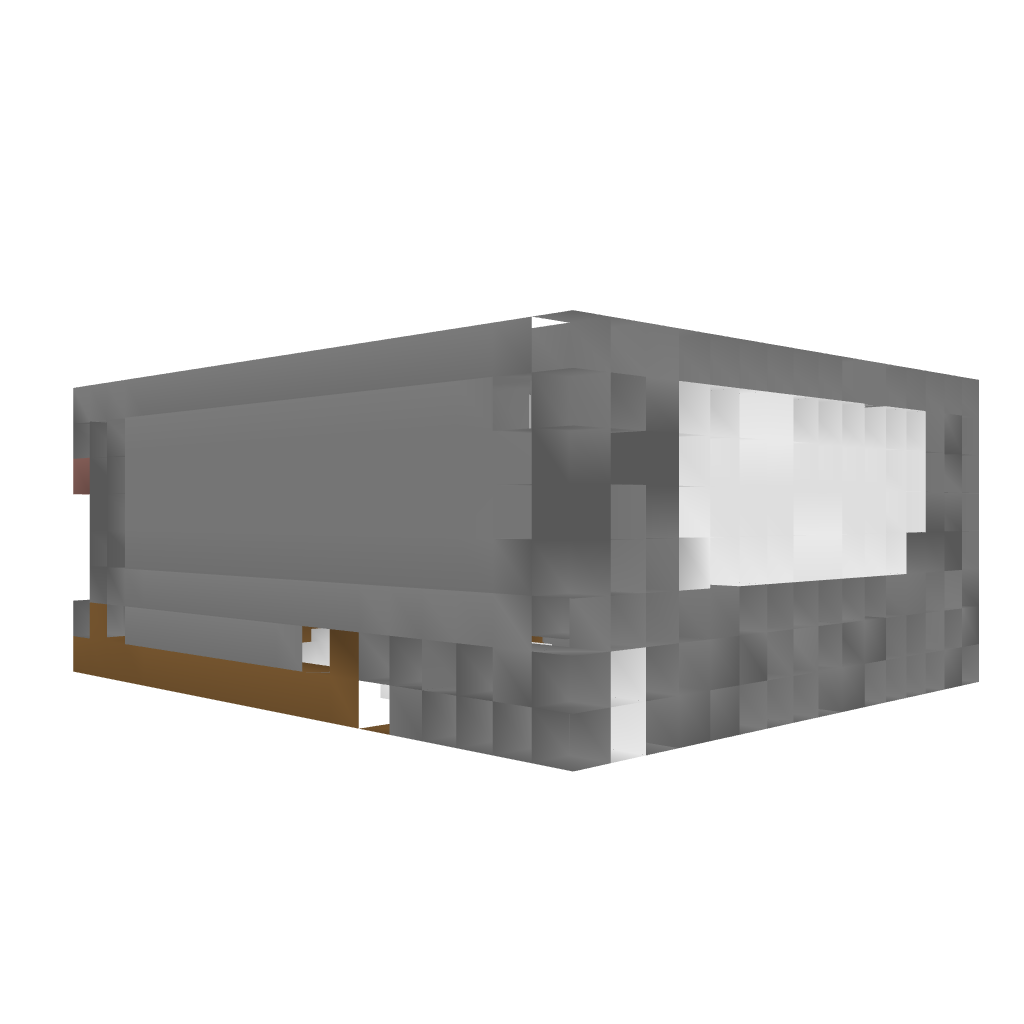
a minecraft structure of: Industrial smelter bad low quality